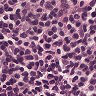
Metastatic tissue present: no